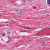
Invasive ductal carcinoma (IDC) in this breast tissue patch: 0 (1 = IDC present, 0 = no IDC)